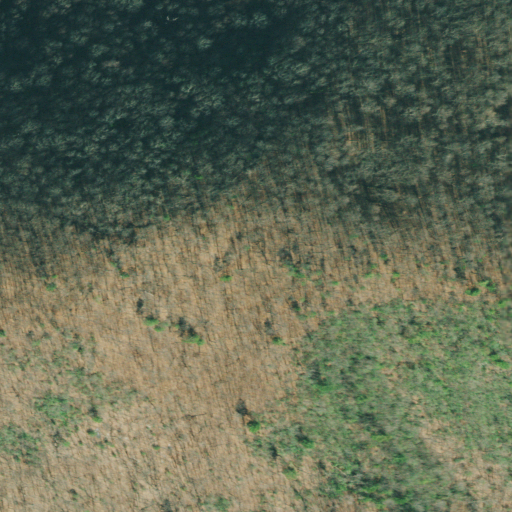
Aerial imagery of mountain in Georgia named Little Frozen Knob containing deciduous forest, mixed forest, evergreen forest, and shrub